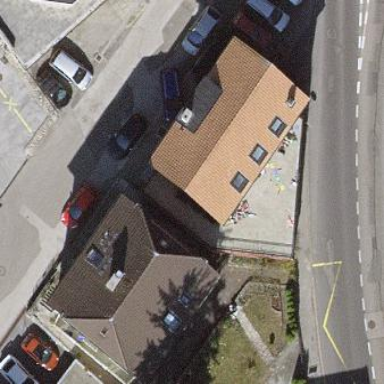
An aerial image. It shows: House with hipped roof.